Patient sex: F
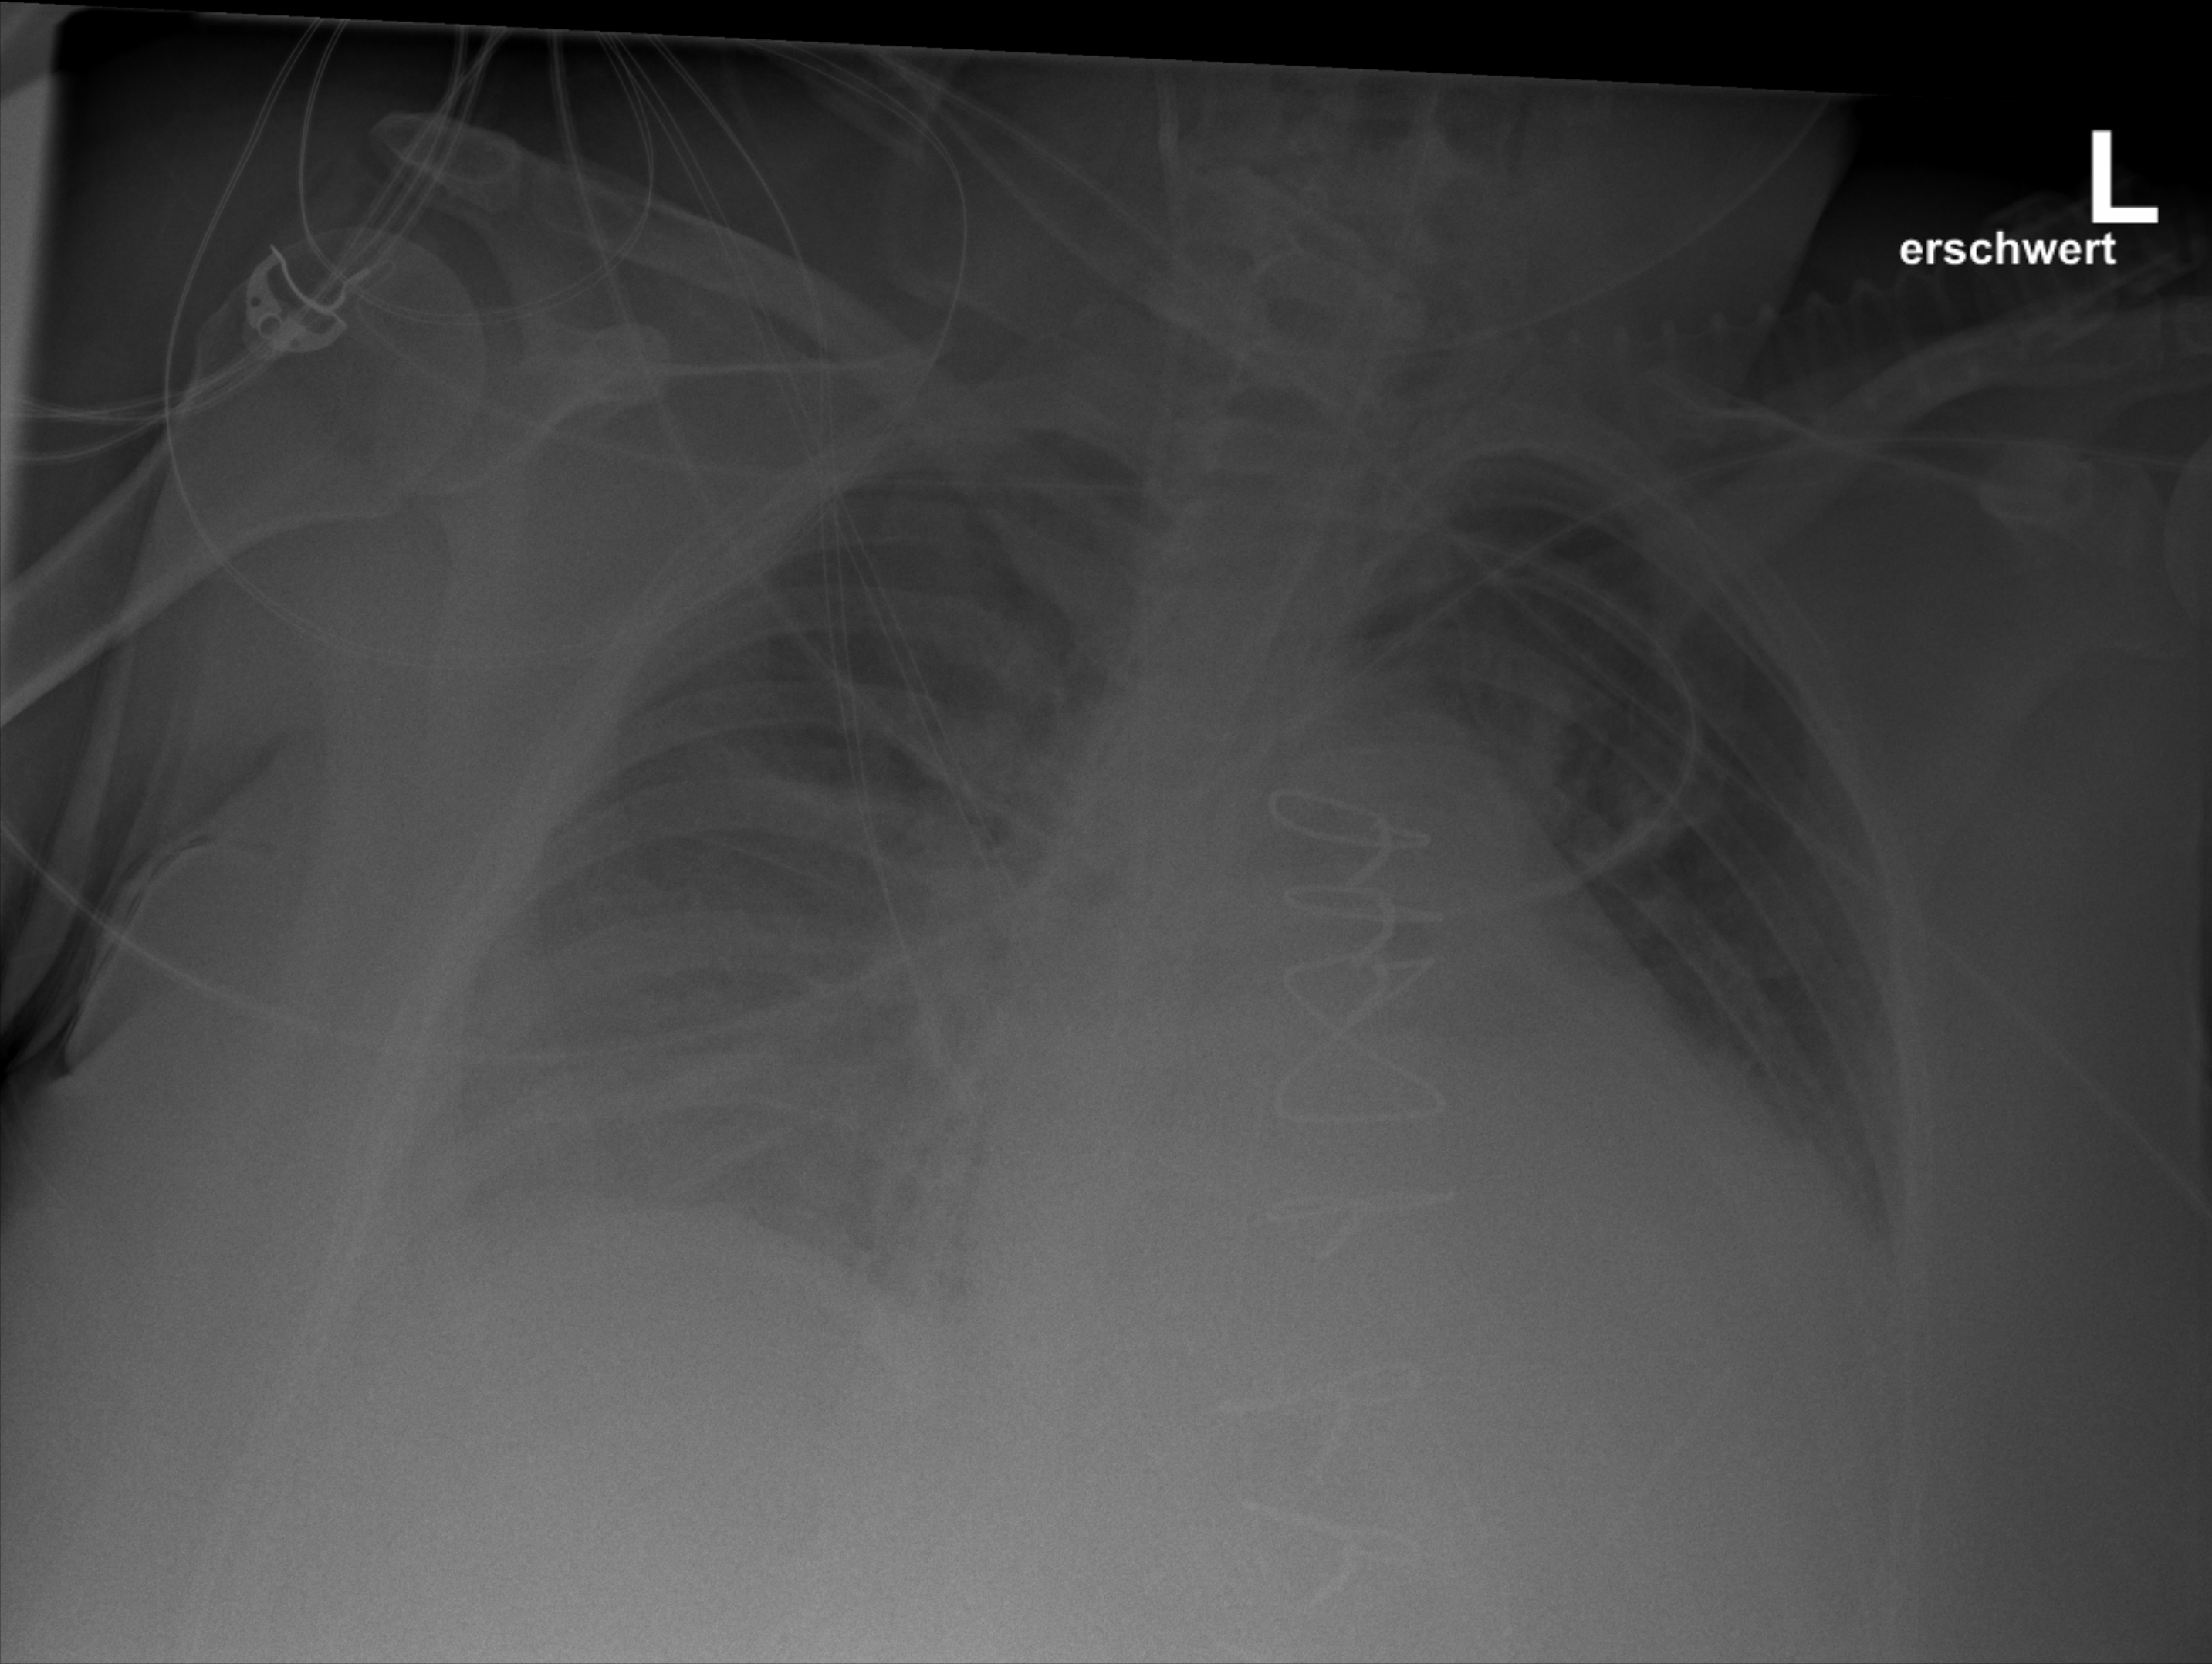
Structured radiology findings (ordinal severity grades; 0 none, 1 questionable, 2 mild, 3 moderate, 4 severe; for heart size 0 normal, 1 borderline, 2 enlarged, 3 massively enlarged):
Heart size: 2
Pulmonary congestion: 2
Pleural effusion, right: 2
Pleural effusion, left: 2
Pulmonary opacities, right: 2
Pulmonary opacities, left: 0
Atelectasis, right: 2
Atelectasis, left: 0